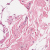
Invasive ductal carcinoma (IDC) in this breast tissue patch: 0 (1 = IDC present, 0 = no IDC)